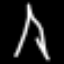
Label: The Eiffel Tower